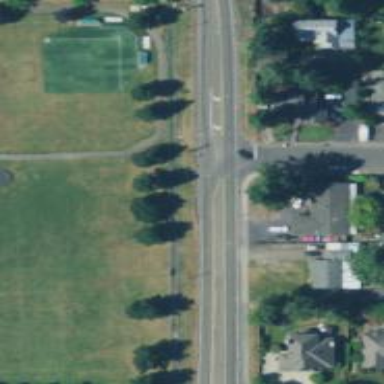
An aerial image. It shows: Unmarked crossing on cycleway road.